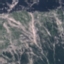
Land use / land cover: HerbaceousVegetation